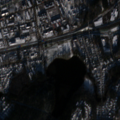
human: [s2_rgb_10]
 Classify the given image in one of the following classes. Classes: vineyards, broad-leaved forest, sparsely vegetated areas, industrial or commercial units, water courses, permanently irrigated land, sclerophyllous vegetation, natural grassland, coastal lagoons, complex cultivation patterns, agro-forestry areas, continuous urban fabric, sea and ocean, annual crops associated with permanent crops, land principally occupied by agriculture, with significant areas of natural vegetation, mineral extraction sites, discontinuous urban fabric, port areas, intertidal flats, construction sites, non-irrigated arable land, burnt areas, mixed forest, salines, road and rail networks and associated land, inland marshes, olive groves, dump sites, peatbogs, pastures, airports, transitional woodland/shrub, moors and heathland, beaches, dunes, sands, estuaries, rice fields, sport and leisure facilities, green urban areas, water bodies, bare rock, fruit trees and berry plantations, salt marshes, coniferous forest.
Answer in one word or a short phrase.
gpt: discontinuous urban fabric, industrial or commercial units, coniferous forest